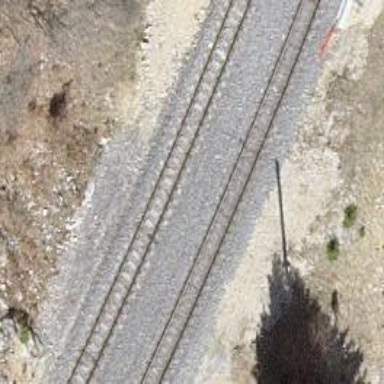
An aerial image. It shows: Narrow-gauge railway siding with 1 track. The railway line is electrified with contact line.